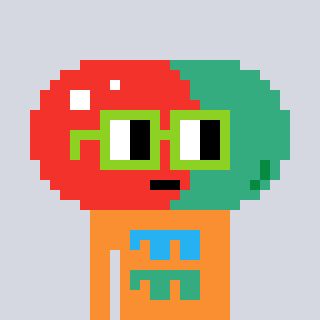
a pixel art character with square light green glasses, a pill-shaped head and a orange-colored body on a cool background